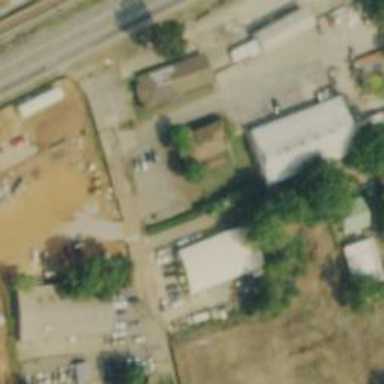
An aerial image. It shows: Healthcare clinic.